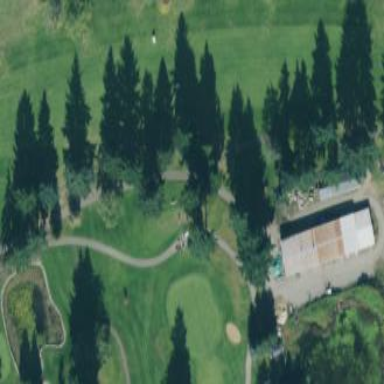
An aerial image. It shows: Grassy area designated as golf fairway.